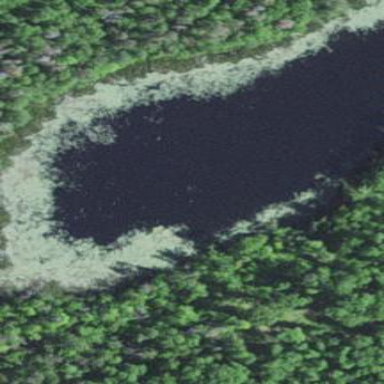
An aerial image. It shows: Serene lake surrounded by nature.